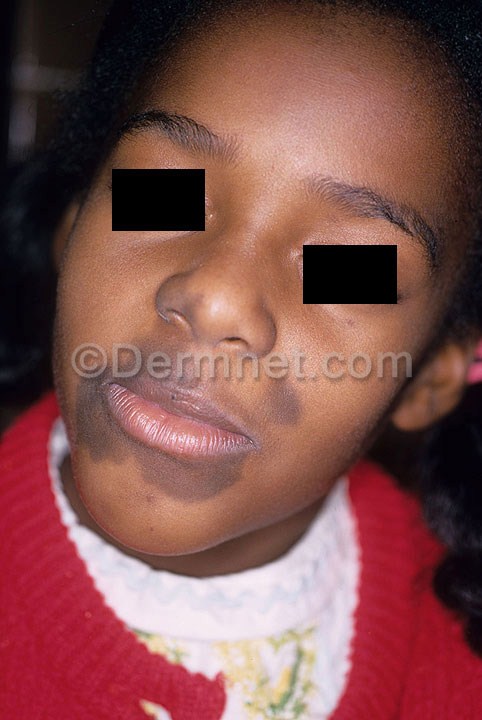
Disease: Exanthems and Drug Eruptions